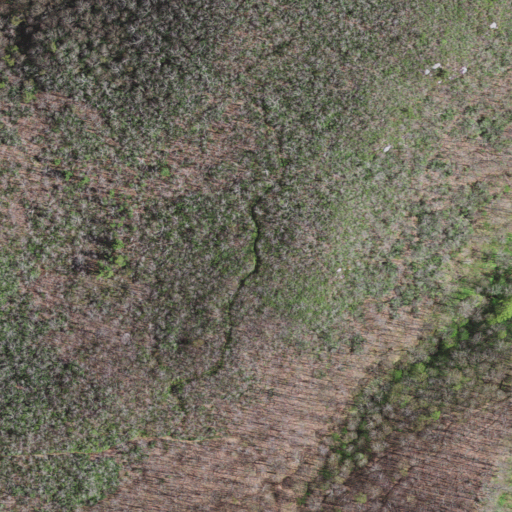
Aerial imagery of mountain in Virginia named Potato Hill Knob containing deciduous forest, mixed forest, and evergreen forest